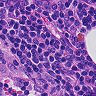
Metastatic tissue present: no